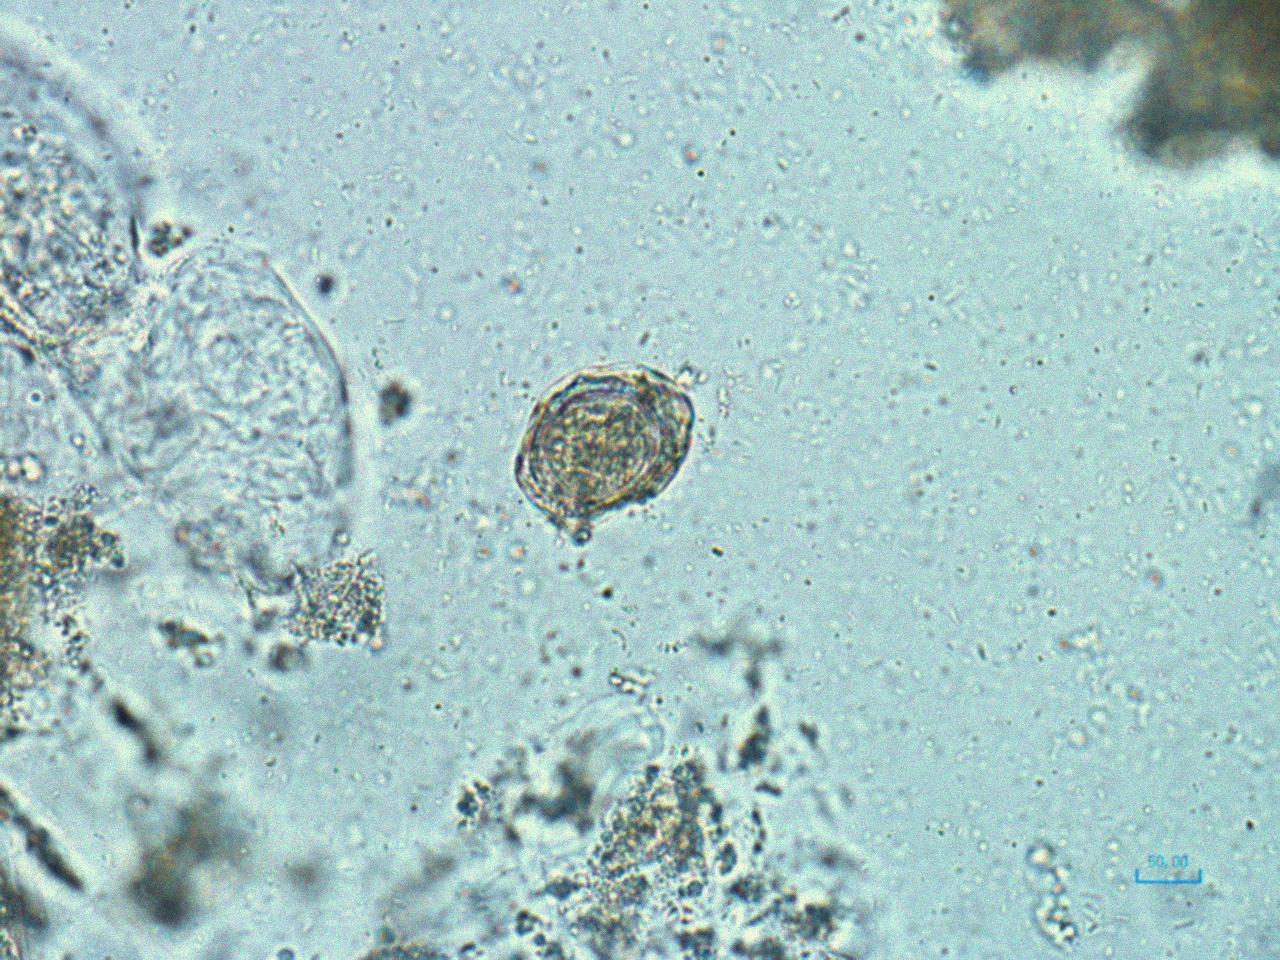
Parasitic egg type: Hymenolepis nana